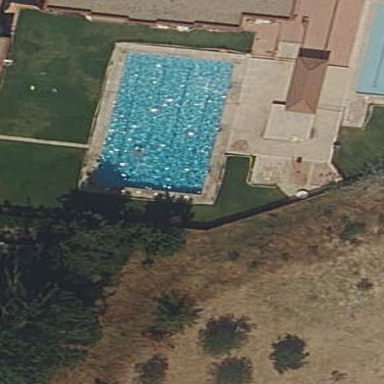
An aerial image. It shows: Swimming pool located in leisure land.